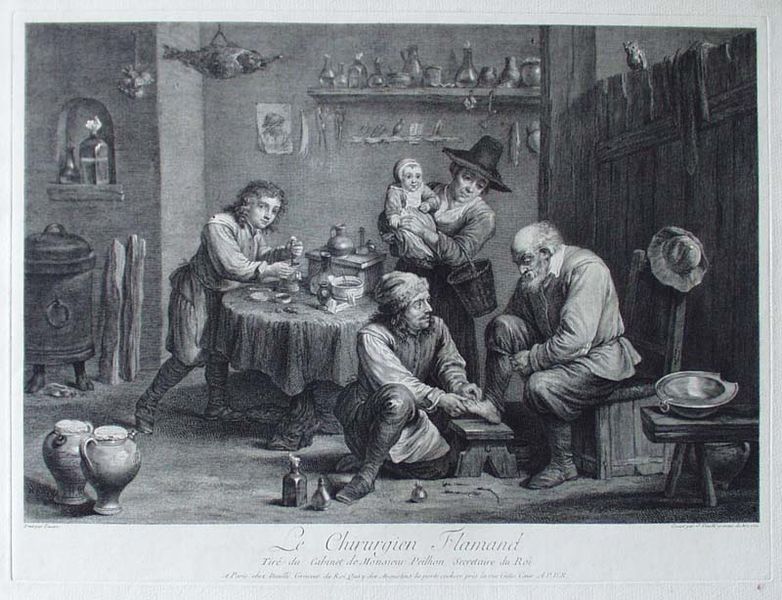
Titel: Le chirurgien flamand
Künstler: Jean Daullé
Standort: Karlsruhe
Institution: Staatliche Kunsthalle Karlsruhe
Schlagwörter: chair, hat, lamp, men, oil, people, stool, white, black, familie, grey, old, painting, room, table, wall, woman, print, washing, pot, vase, wood, food, man, house, boy, child, feet, view, drawing, black and white, mother, bird, hats, illustration, sketch, beard, shelf, children, fence, männer, basket, cat, family, vases, foot, shoe, shoes, pencil, boot, hut, bottle, cloth, doctor, fish, chalk, baby, work, bank, pottery, worker, plate, bottles, bowl, daughter, tisch, slave, niche, ewer, buckets, servants, age, shop, past, wife, kitchen, caps, jar, oven, aged, regal, clean, jugs, fuss, pilgram, stove, medicine, assistant, warehouse, urns, haat, cobbler, flamand, krüge, cleaner, churugien, chururgien, treat, boiler, customer, cure, flagons, treatment, shoemaker, stoppers, surgeon, chirugien, tischkrüge, ofen, shoesmith, churgien, chrurgien, medicene